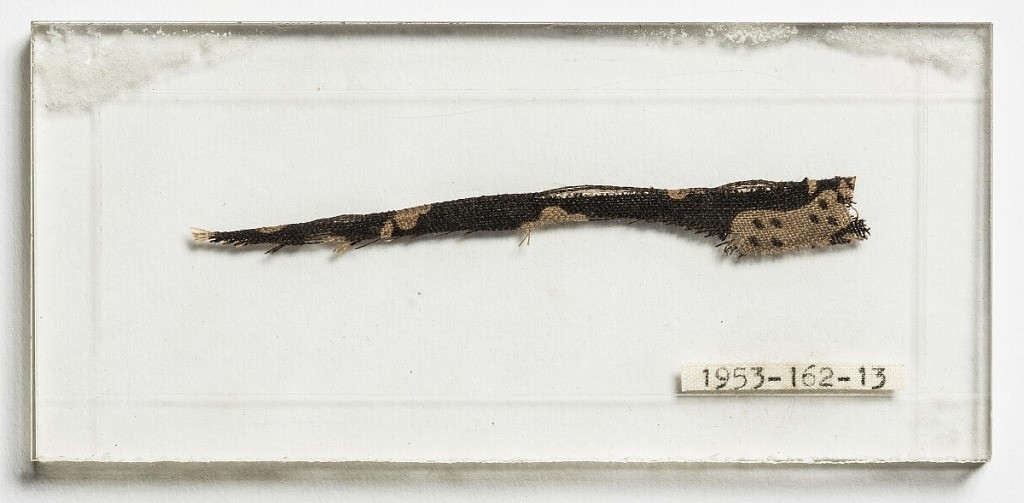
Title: Fragment
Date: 16th–18th century
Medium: cotton Technique: printed on plain weave
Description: Narrow strip in a pattern suggesting spotted fruit in white on a black ground.